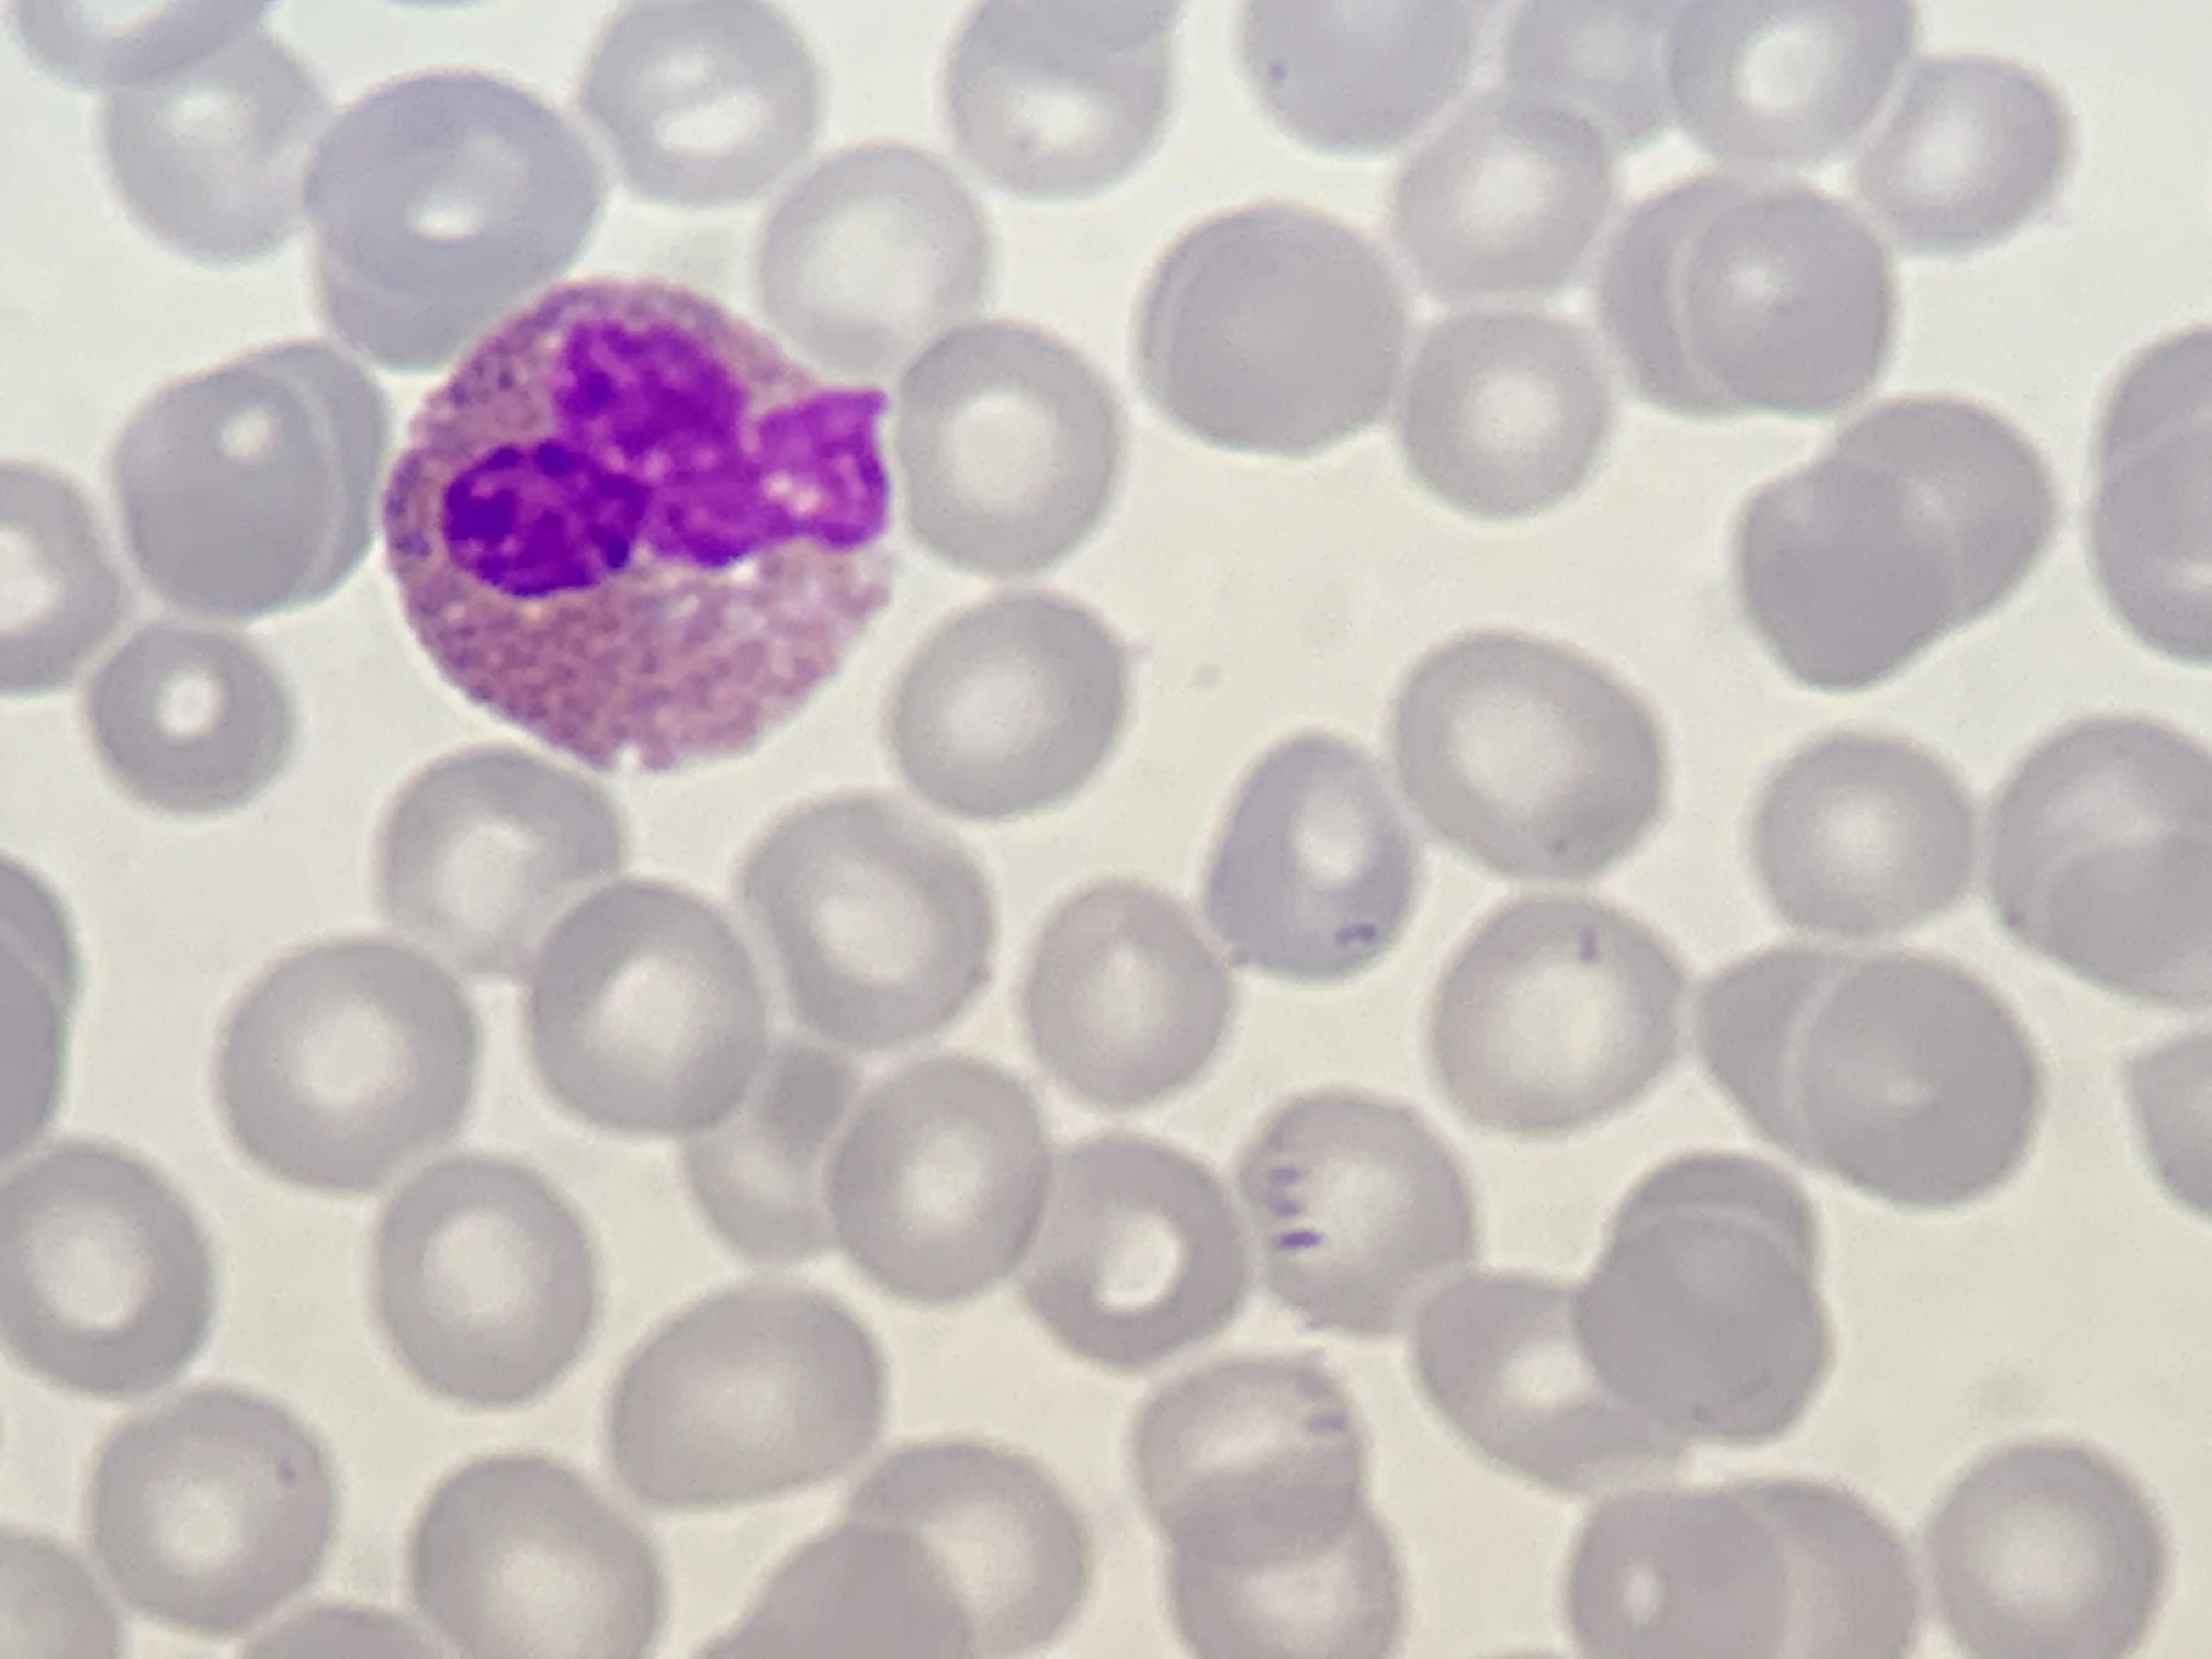
Cell type: EOSINOPHILS